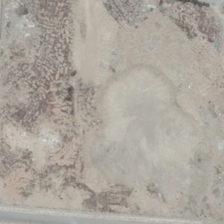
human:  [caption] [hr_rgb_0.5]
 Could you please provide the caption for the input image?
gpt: there is a piece of bareland in the corner of two crossed road .

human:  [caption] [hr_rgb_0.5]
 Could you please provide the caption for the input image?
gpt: there is a piece of bareland in the corner of two crossed road .

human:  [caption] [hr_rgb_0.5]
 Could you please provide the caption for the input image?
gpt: the bleaker bareland is surrounded by straight roads .

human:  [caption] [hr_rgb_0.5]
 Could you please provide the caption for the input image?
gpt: there is a piece of bareland in the corner of two crossed road .

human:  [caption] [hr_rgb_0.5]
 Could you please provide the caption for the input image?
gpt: a road is near a piece of khaki bareland .